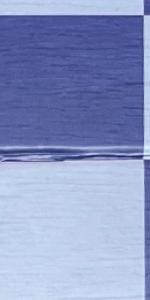
Label: Empty